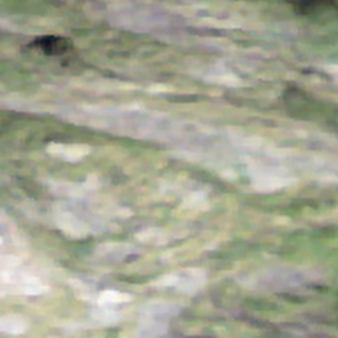
Label: other